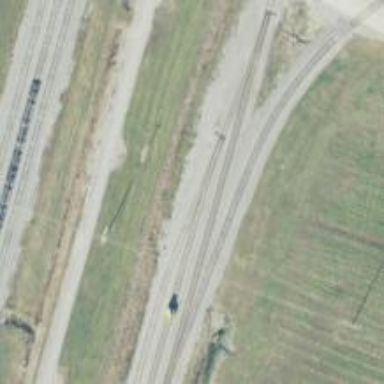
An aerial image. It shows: Rail spur service.